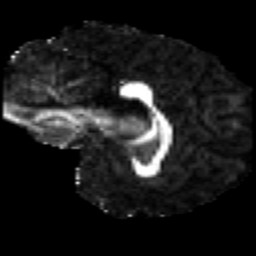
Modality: FA
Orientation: sagittal
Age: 30
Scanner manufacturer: siemens
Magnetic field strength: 3 T
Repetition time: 2.2 s
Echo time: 0.084 s